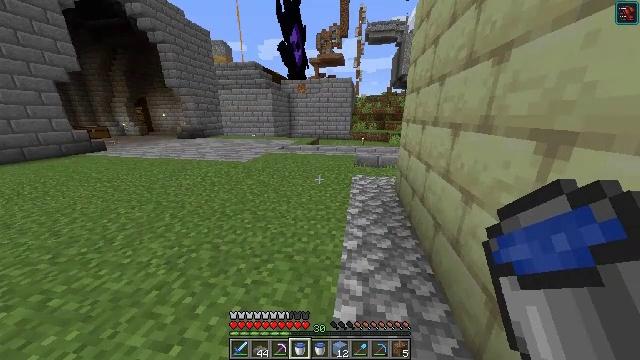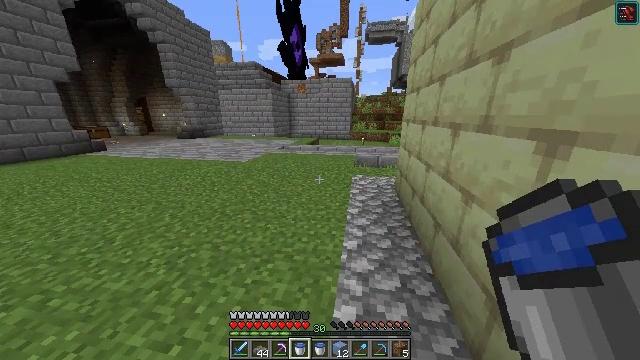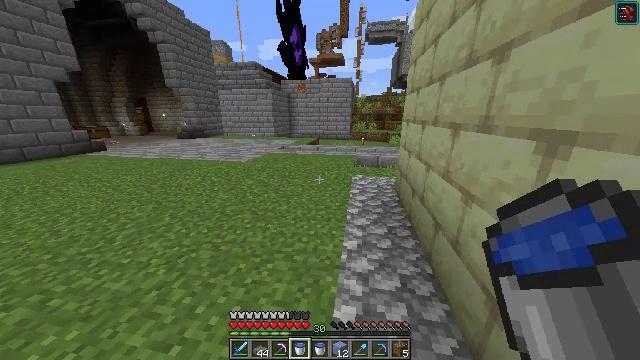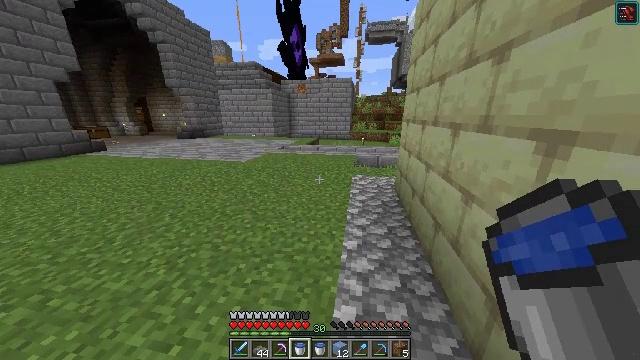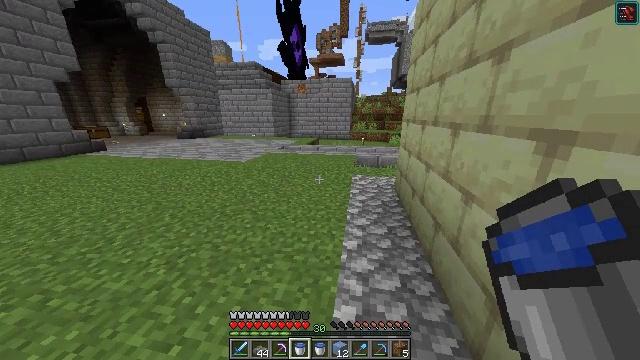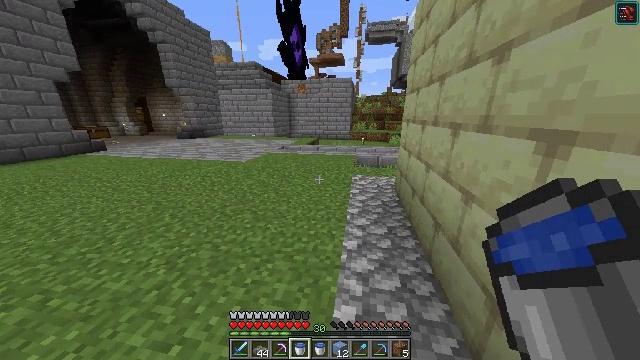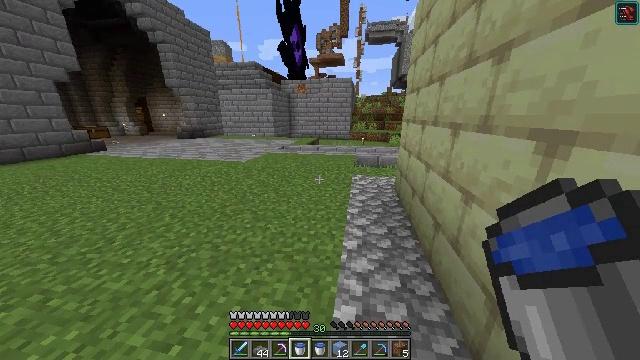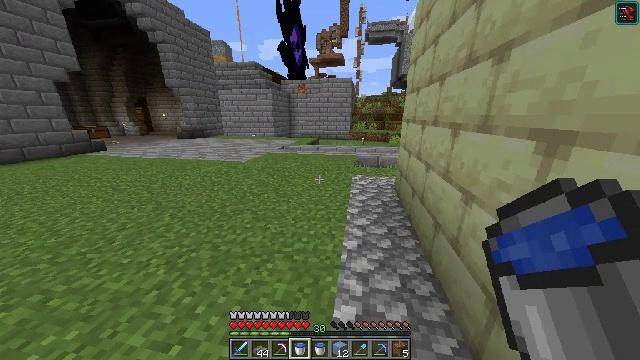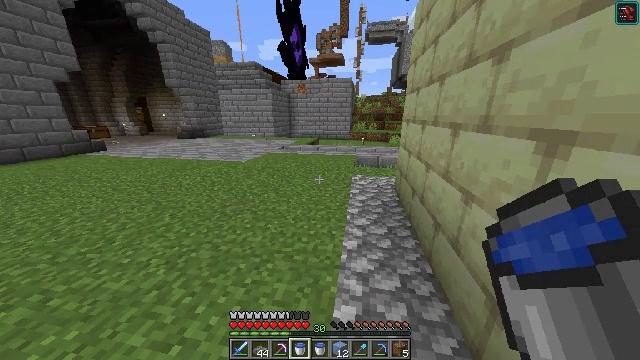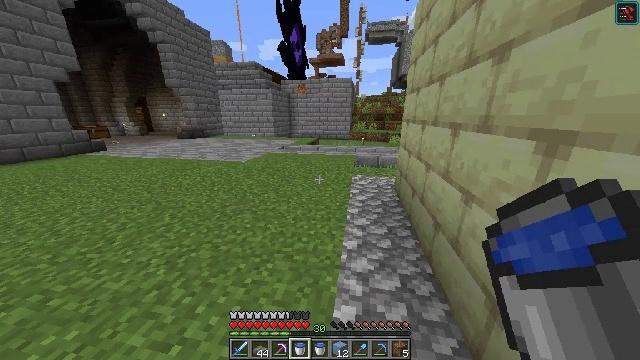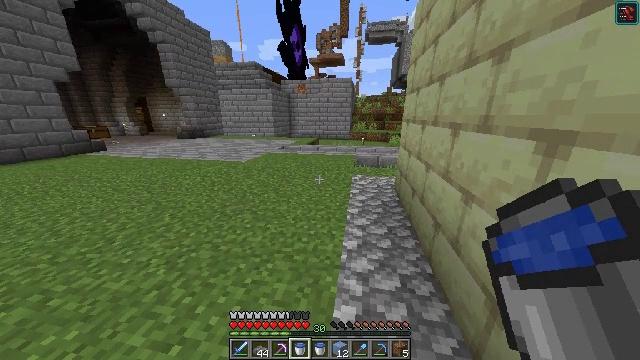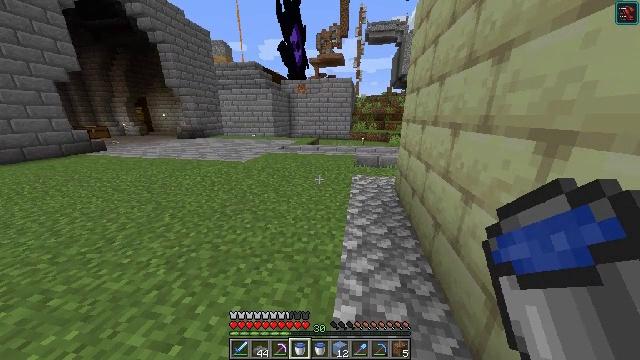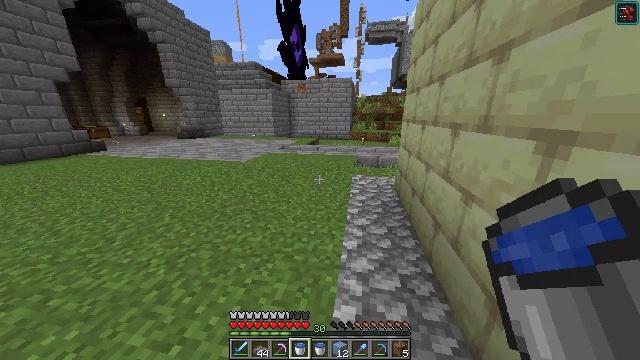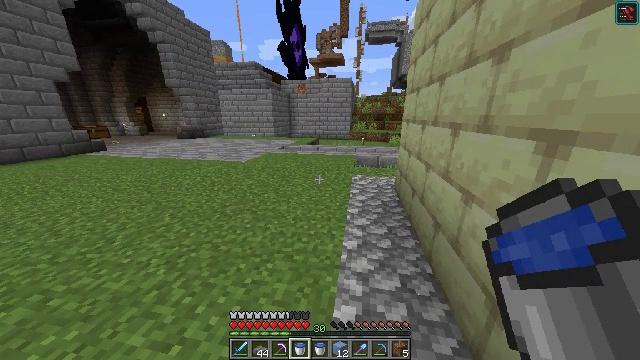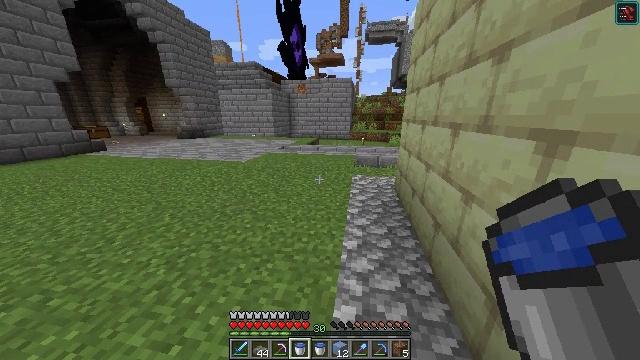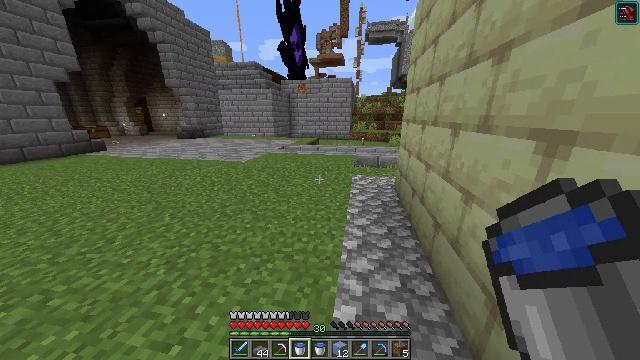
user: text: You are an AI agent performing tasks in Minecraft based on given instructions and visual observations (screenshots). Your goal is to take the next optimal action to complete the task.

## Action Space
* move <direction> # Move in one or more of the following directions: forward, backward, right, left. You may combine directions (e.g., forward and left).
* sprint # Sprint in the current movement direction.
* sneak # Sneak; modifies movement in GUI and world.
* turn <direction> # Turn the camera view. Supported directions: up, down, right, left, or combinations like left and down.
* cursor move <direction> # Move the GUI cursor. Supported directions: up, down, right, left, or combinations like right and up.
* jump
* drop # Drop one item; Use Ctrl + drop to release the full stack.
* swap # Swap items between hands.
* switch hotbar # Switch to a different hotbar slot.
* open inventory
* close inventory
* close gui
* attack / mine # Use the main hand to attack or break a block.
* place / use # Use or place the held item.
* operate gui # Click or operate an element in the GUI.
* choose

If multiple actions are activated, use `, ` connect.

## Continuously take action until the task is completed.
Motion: motion action
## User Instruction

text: Gather dirt.
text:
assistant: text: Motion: no_op
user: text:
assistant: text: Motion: no_op
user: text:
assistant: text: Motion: no_op
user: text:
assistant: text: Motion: no_op
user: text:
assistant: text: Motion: no_op
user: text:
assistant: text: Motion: no_op
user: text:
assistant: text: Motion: no_op
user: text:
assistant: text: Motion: no_op
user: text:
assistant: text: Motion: no_op
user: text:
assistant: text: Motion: no_op
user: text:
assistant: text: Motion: no_op
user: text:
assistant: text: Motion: no_op
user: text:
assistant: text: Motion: no_op
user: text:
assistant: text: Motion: no_op
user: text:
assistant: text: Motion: no_op
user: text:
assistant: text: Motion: no_op
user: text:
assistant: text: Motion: no_op
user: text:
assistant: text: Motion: no_op
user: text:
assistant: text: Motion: no_op
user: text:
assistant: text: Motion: no_op
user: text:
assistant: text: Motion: no_op
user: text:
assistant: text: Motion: no_op
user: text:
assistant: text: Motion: no_op
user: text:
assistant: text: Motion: no_op
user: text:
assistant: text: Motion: no_op
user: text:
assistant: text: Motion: no_op
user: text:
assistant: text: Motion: no_op
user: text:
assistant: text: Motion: no_op
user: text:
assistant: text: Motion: no_op
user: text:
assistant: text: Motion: no_op